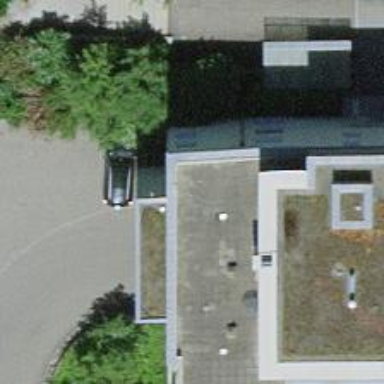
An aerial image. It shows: Parking entrance.